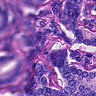
Metastatic tissue present: yes